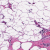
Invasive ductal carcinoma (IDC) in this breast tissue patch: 0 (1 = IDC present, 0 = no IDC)